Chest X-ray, AP view. Patient: 51 years old, sex M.
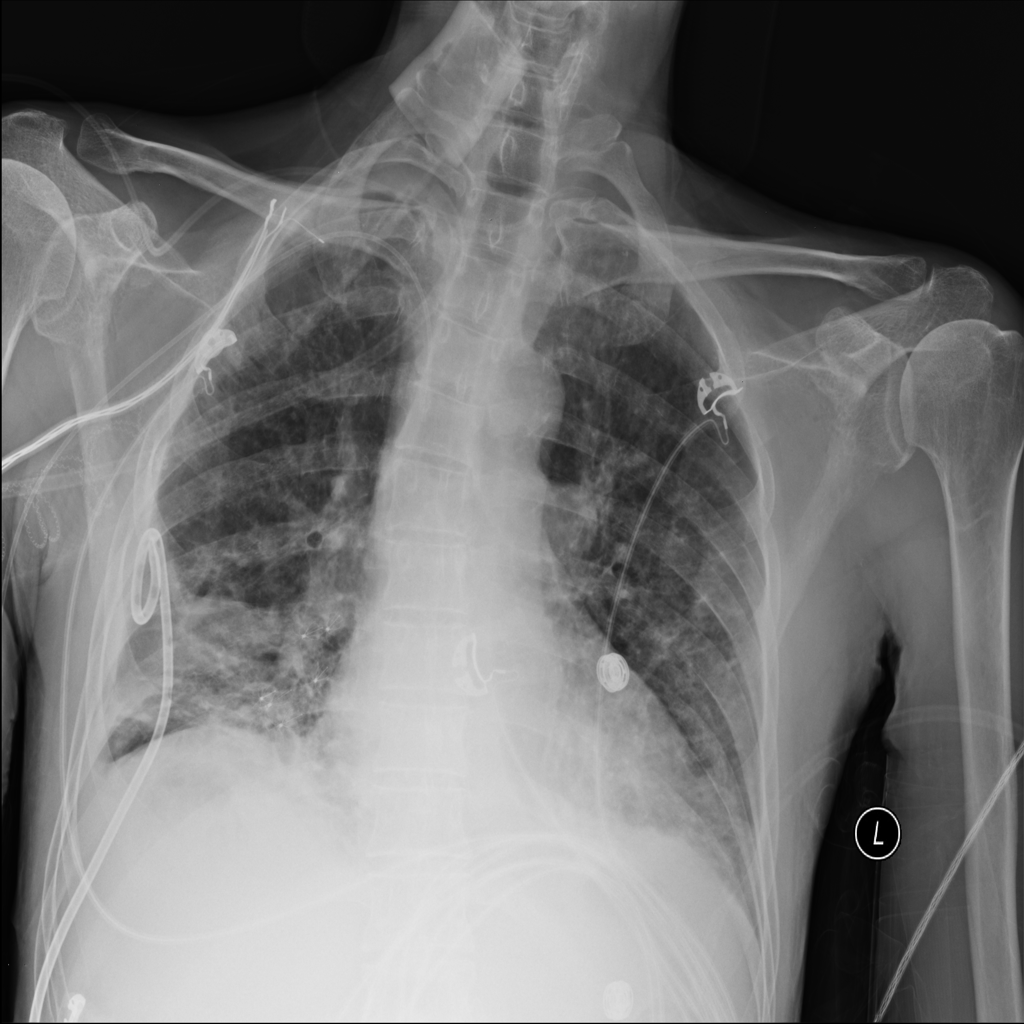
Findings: Cardiomegaly, Infiltration